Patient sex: M
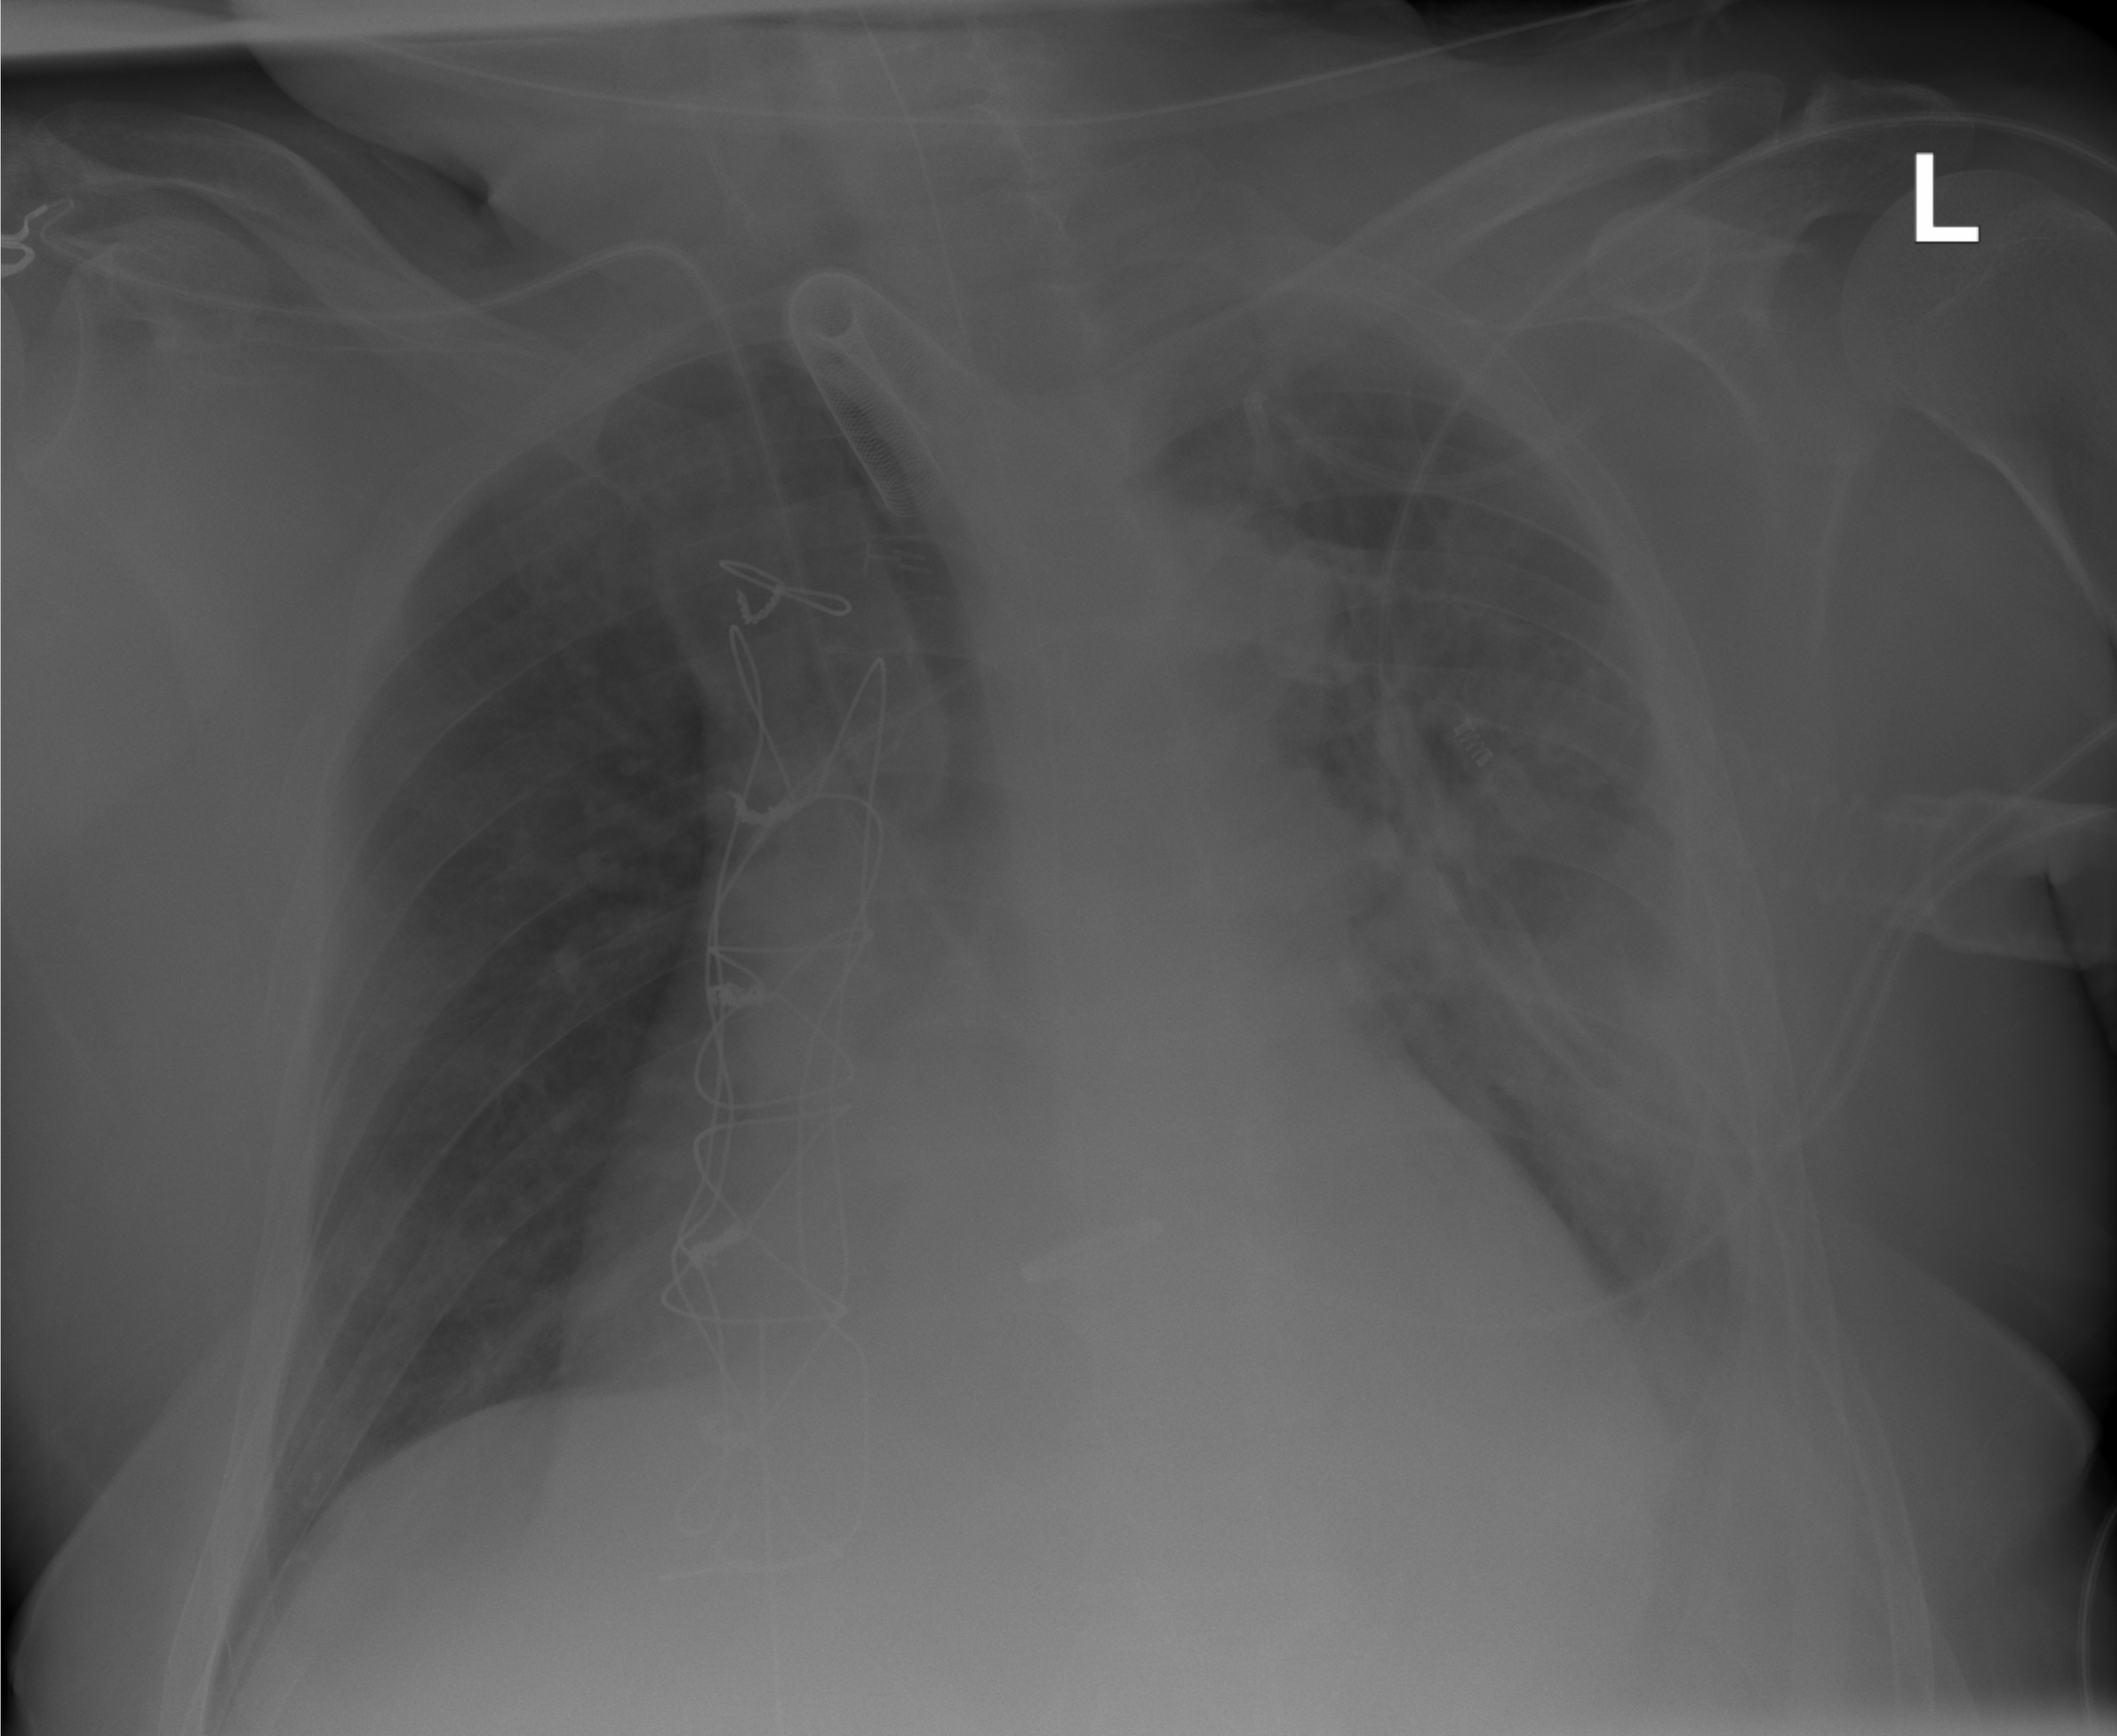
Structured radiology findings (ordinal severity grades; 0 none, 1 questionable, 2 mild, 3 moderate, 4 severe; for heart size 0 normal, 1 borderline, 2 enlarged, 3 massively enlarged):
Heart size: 3
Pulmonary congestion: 2
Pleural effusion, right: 0
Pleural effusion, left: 2
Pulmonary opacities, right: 0
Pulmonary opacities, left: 1
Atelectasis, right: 0
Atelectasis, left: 2